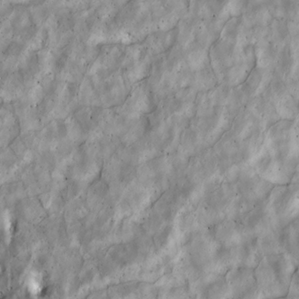
Label: non_frost